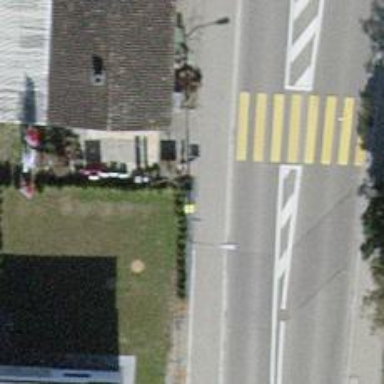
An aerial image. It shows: Guidepost providing information next to post box.